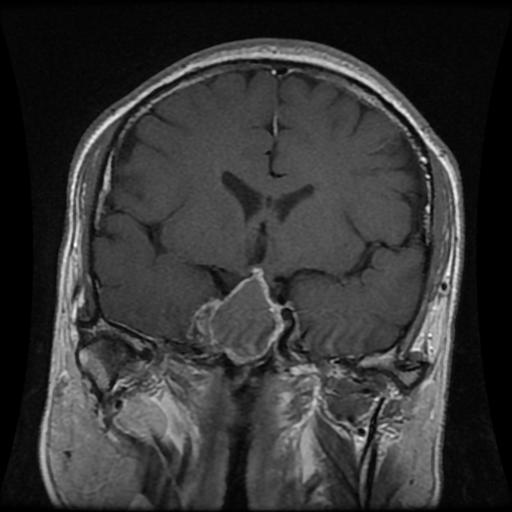
Label: pituitary